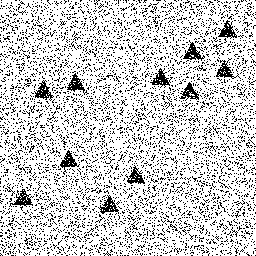
Squares: 0
Triangles: 11
Stars: 0
Total shapes: 11